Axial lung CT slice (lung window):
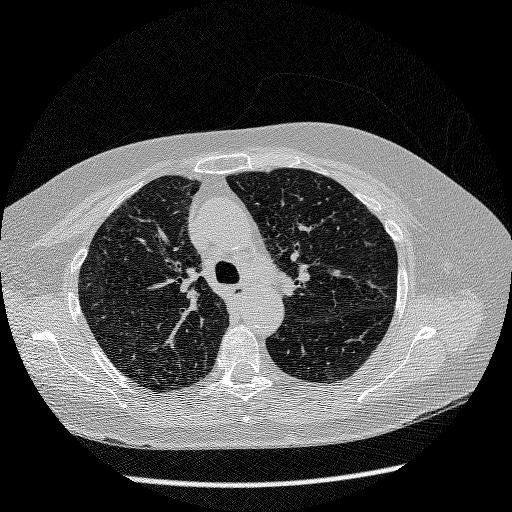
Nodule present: no